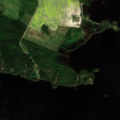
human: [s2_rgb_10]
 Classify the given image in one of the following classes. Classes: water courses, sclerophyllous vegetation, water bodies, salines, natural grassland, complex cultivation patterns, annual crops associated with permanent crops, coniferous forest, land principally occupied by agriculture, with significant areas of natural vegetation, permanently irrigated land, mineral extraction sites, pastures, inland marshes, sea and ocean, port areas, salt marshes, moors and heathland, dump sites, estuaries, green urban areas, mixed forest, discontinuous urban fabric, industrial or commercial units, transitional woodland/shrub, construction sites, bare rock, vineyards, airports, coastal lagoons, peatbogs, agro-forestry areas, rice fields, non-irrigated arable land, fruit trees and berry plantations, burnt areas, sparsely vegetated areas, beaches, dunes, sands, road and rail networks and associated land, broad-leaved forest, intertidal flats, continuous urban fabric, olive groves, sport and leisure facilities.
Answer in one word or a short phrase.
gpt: land principally occupied by agriculture, with significant areas of natural vegetation, coniferous forest, mixed forest, water bodies